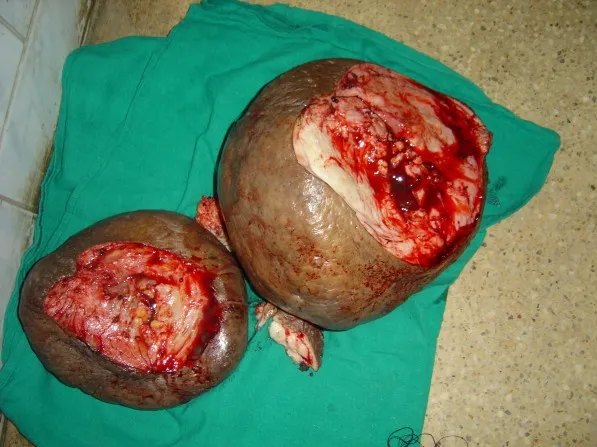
The resected specimen (the left weighing 20 pounds and the right weighing 16 pounds) (Case report 1).
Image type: medical_photograph (other_medical_photograph)